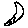
Label: moon